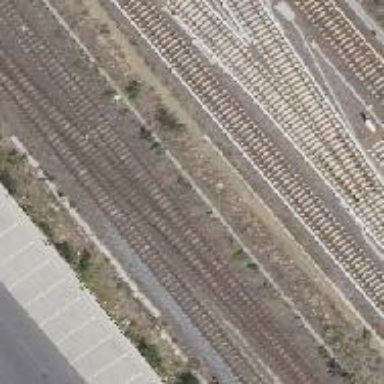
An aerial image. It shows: Railway track.